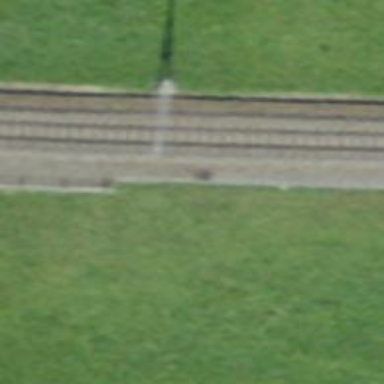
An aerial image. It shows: Narrow-gauge railway with electrified contact line.